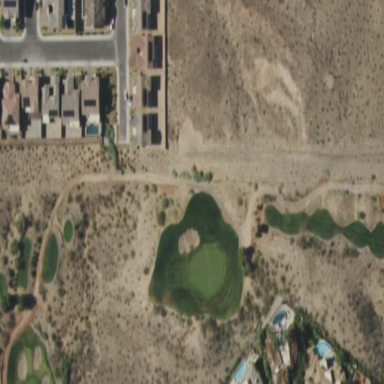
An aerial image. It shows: Rough area on grassy golf course.